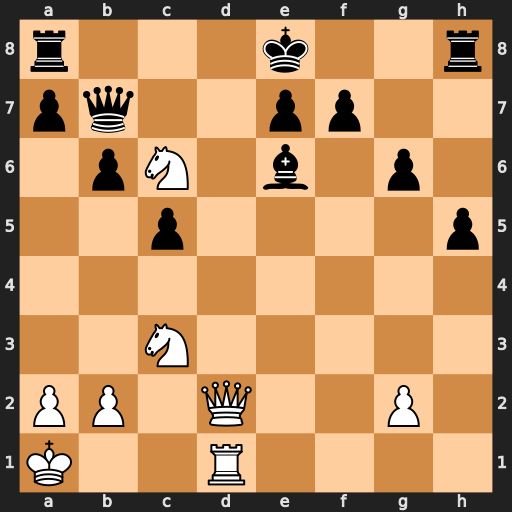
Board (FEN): r3k2r/pq2pp2/1pN1b1p1/2p4p/8/2N5/PP1Q2P1/K2R4
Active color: w
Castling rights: kq
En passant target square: -
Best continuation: Qd8+ Rxd8 Rxd8#